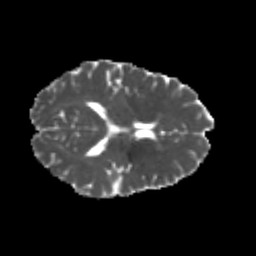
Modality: MD
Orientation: axial
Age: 25
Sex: female
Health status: healthy
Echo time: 0.074 s